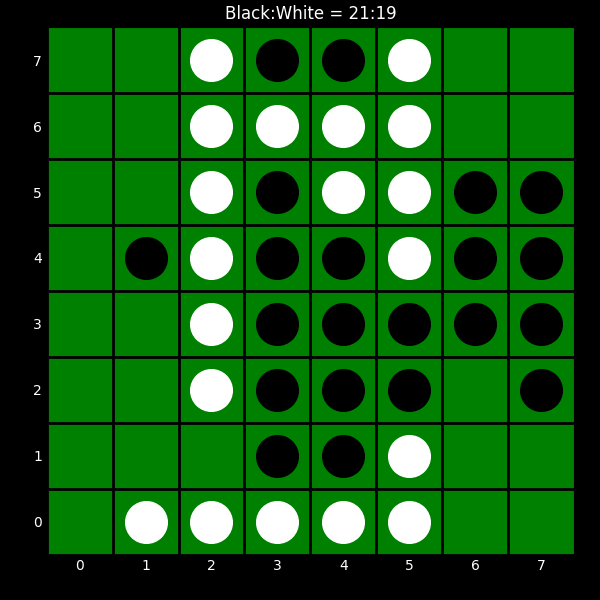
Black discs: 21
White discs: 19